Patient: sex F, age 55
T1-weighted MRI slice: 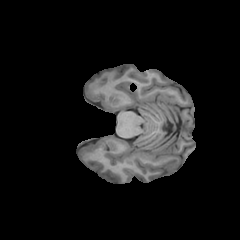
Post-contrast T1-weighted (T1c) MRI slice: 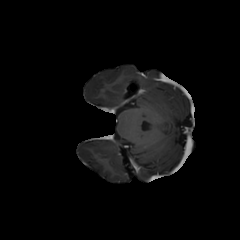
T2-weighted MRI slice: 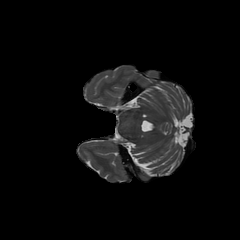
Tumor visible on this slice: no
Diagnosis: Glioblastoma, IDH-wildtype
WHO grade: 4